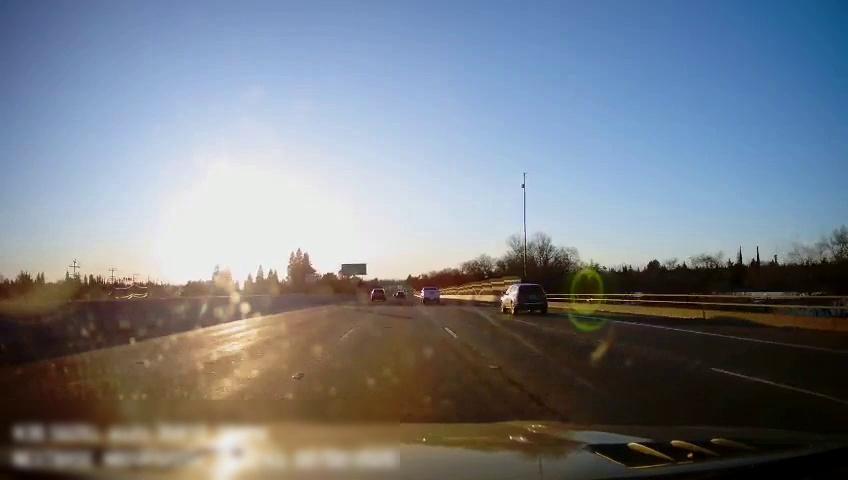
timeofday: Day
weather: Sunny
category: Drivable Space
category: Vehicles | Truck
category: Vehicles | SUV
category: Vehicles | Car
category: Vehicles | SUV
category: Lanes | Current Lane
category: Lanes | Current Lane
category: Lanes | Alternate Lane
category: Lanes | Alternate Lane
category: Traffic | Signs